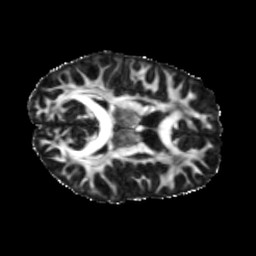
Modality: FA
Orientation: axial
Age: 27
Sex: female
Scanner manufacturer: siemens
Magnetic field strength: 3 T
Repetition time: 3.23 s
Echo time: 0.0892 s